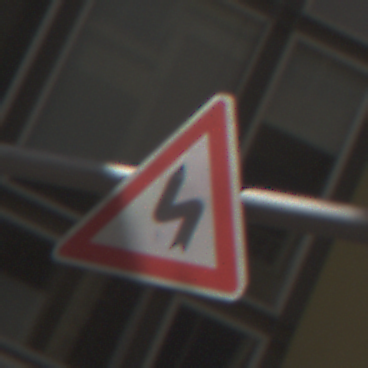
Verkehrszeichen: DoppelkurveZunaechstLinks
Umgebung: Outdoor, Urban
Tageszeit: MorningAfternoon
Wetter: PartlyCloudy
Licht: Natural
Jahreszeit: NotSpecified
Kontrast: HighContrast